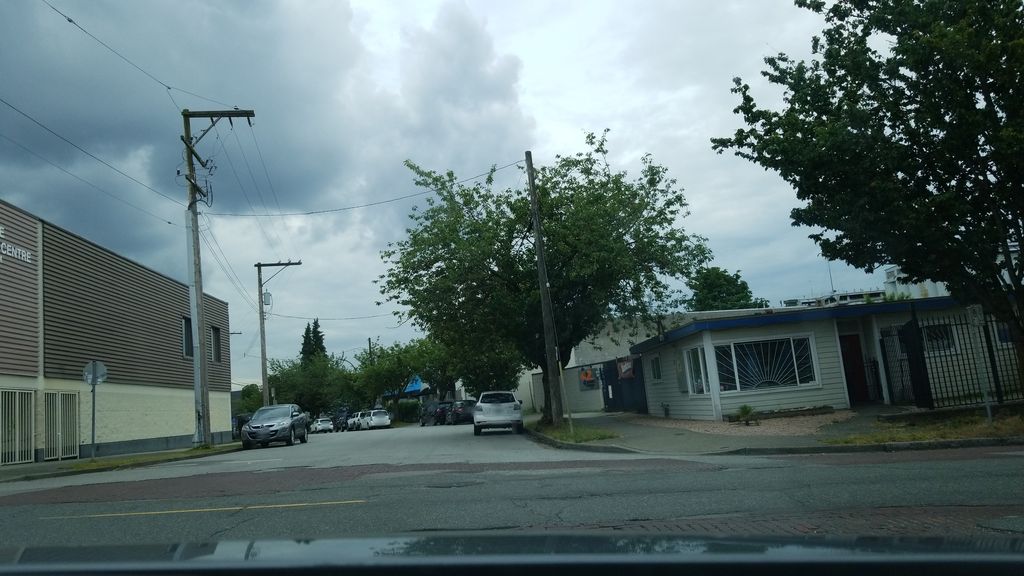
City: vancouver